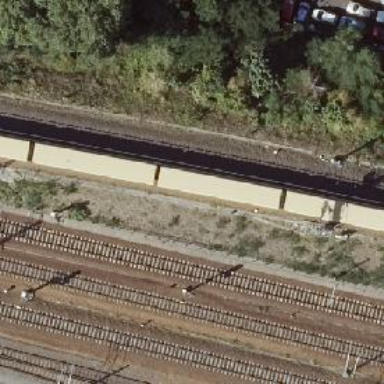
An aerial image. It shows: Railway signal.